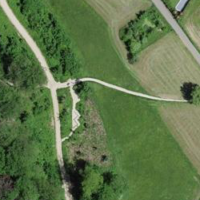
EUNIS habitat code: 25
Species observed at this site:
Acer campestre
Fagus sylvatica
Acer pseudoplatanus
Urtica dioica
Prunus spinosa
Clematis vitalba
Trifolium pratense